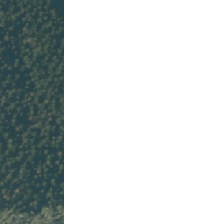
Land cover: deciduous_hardwood